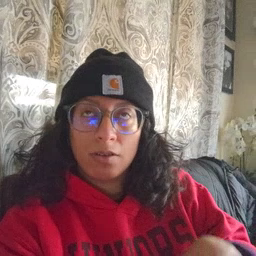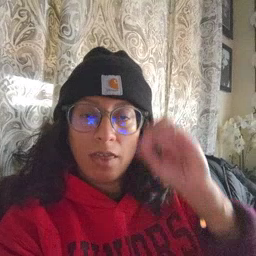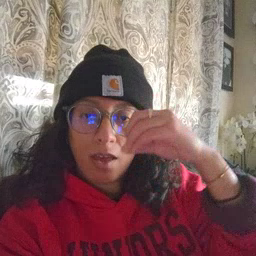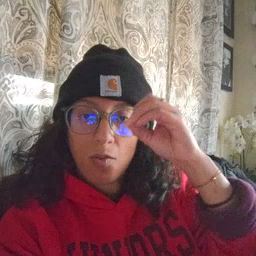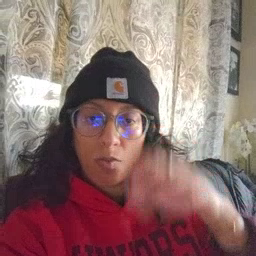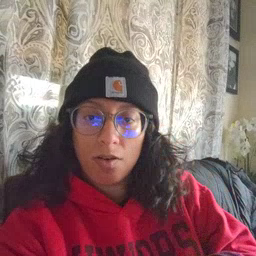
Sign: owl